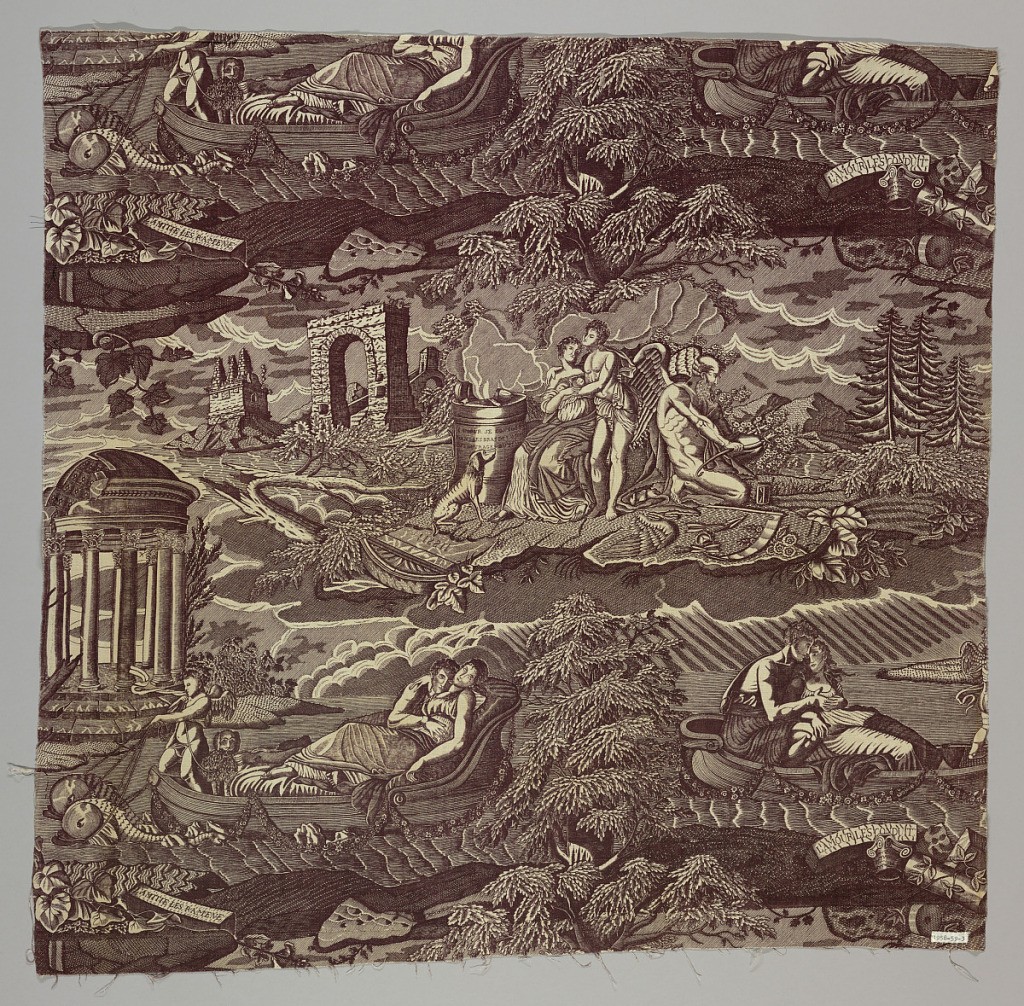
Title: Fragment
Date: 1820–30
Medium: cotton Technique: printed by engraved plate on plain weave
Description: Romantic scene of symbolic episodes of love and friendship. Very solidly printed in dark violet with areas of the design, mainly the human figures, reserved in white. The background shows elaborate varieties of cross-hatching. Center design shows a woman in classic robes embraced by a man (amour). to the right, kneels Father Time breaking scythe. Below left: temple. Boat in which two amorous figures sleep, guided by winged boy, drawn by dolphins.